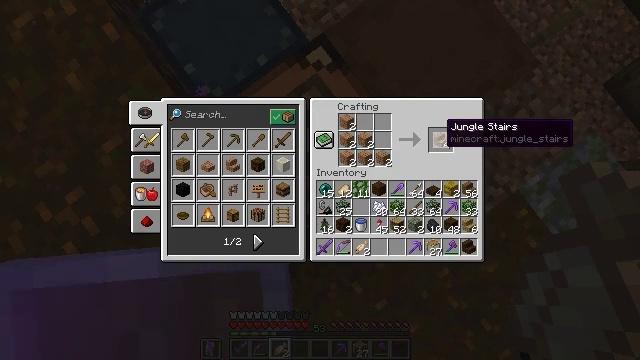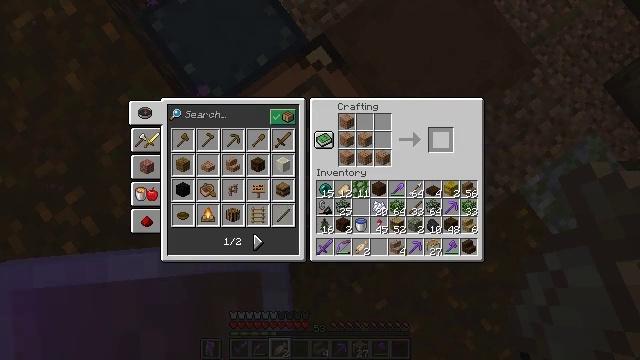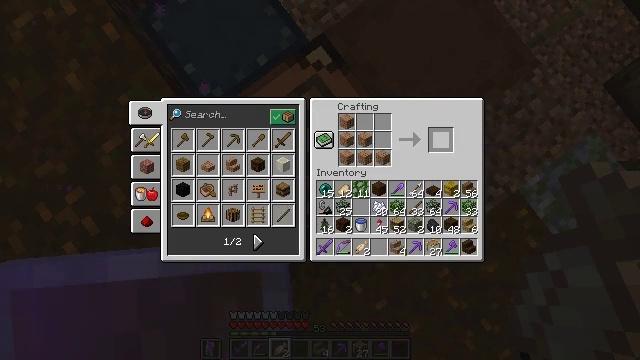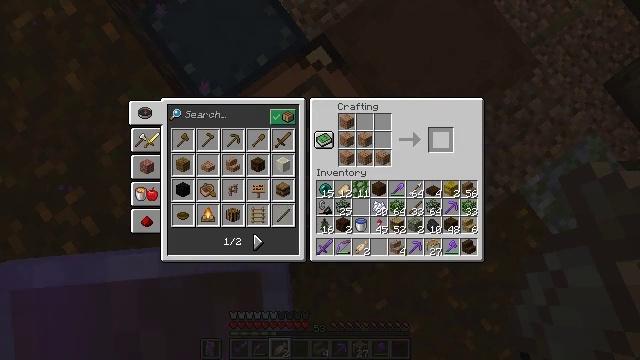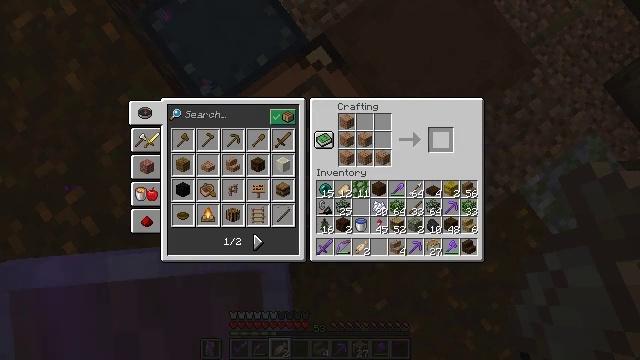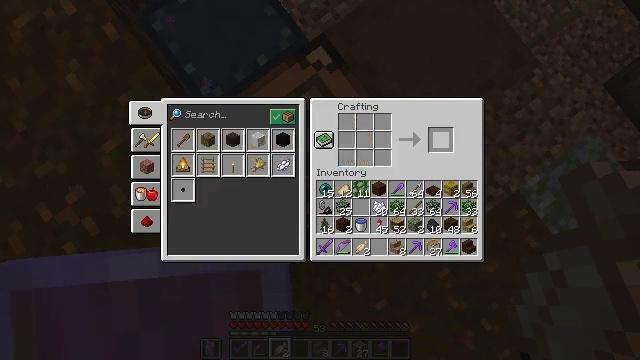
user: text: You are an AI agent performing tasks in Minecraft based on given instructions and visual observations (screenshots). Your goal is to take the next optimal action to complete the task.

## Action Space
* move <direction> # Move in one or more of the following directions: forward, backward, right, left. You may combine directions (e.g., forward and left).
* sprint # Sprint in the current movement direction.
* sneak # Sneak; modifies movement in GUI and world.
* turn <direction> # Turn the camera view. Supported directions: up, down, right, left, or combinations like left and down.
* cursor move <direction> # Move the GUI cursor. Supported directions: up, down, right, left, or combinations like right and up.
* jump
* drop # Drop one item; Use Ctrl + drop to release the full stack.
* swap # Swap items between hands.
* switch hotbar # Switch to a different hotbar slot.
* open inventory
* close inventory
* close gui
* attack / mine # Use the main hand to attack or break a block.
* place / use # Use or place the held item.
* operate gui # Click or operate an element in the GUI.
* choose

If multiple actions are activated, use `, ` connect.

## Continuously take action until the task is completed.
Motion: motion action
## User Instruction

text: Get jungle stairs by crafting with jungle planks.
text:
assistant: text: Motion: sneak, attack / mine
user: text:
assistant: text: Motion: sneak, attack / mine
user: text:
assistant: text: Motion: sneak, attack / mine
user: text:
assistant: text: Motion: sneak
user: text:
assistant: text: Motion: sneak
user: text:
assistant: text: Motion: sneak